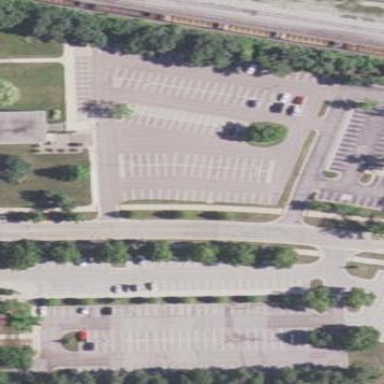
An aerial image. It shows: Parking area with surface.